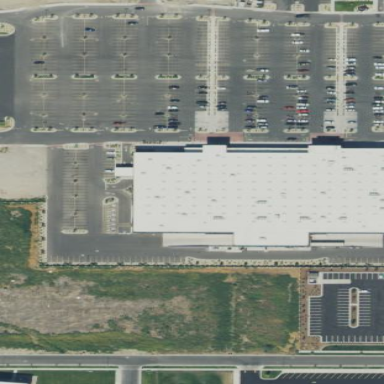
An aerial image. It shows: Supermarket located in building.